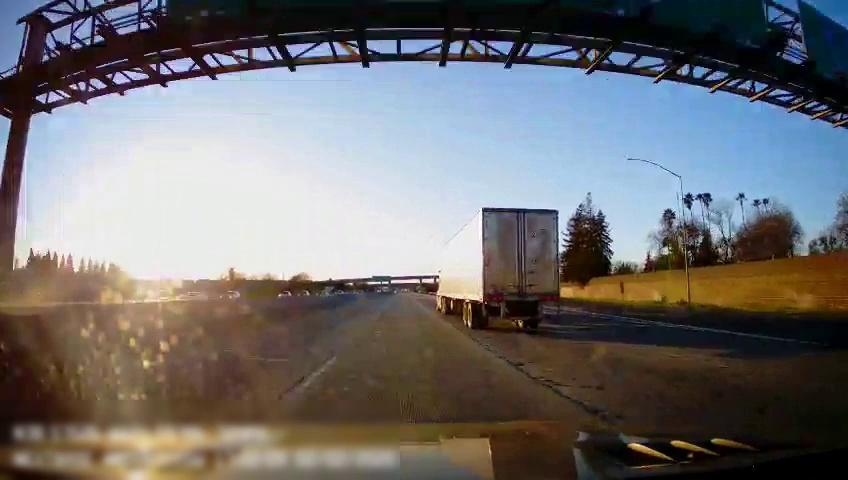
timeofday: Day
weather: Sunny
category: Drivable Space
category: Vehicles | Truck
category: Vehicles | Car
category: Vehicles | SUV
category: Vehicles | SUV
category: Vehicles | SUV
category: Lanes | Alternate Lane
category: Lanes | Current Lane
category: Lanes | Alternate Lane
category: Lanes | Alternate Lane
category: Traffic | Signs
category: Traffic | Signs
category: Traffic | Signs